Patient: sex M, age 57
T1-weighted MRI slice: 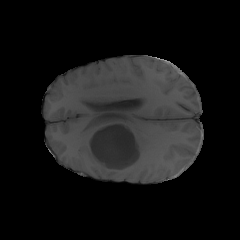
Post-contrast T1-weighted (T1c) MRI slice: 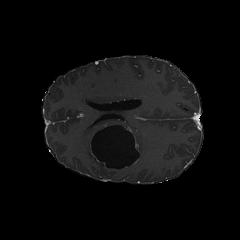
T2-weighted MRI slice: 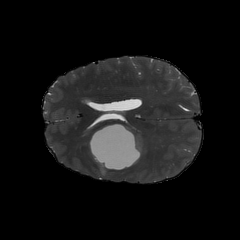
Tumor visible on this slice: yes
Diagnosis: Glioblastoma, IDH-wildtype
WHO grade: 4